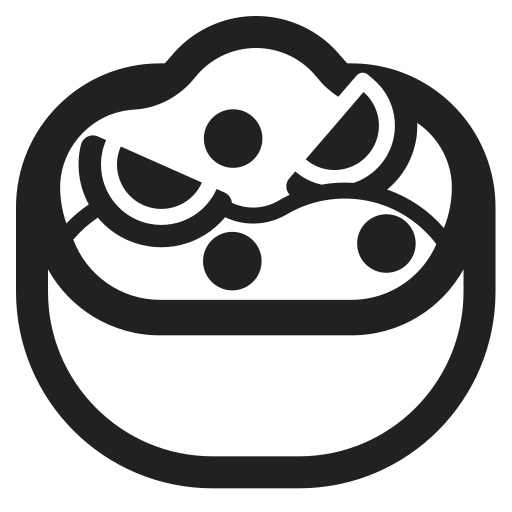
green salad high contrast